Question: I have a scenario like the image below:

If a user don't write anything in Username or Email field, it will show question mark. On the other hand it will show cross mark. How to achieve it???
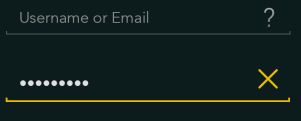
Answer: '''
etUsername.addTextChangedListener(mTextWatcher);
etUsername.setOnTouchListener(new MyOnTouchListener(etUsername));
'''
:show or hide the clear button by the user's input
'''
private TextWatcher mTextWatcher = new TextWatcher() {
boolean isnull = true;
@Override
public void onTextChanged(CharSequence s, int start, int before, int count) {
}
@Override
public void beforeTextChanged(CharSequence s, int start, int count,
int after) {
}
@Override
public void afterTextChanged(Editable s) {
if(TextUtils.isEmpty(s)){
if(!isnull){
etUsername.setCompoundDrawablesWithIntrinsicBounds(null, null, null, null);
isnull = true;
}
}else{
if(isnull){
etUsername.setCompoundDrawablesWithIntrinsicBounds(null, null, mClearIcon, null);
isnull = false;
}
}
}
'''
:the clear button click listener
'''
class MyOnTouchListener implements OnTouchListener{
EditText mEditText;
public MyOnTouchListener(EditText editText){
this.mEditText = editText;
}
@Override
public boolean onTouch(View v, MotionEvent event) {
switch(event.getAction()){
case MotionEvent.ACTION_UP:
int curX = (int)event.getX();
if(curX > v.getWidth() - 60
&& !TextUtils.isEmpty(mEditText.getText())){
// the clear button was clicked,do something you need
// for example, show the hint msg,etc
return true;
}
break;
}
return false;
}
'''